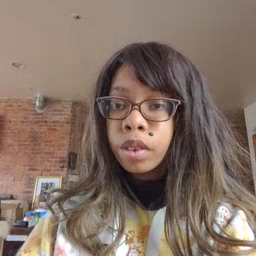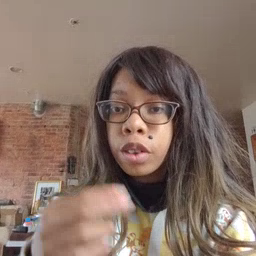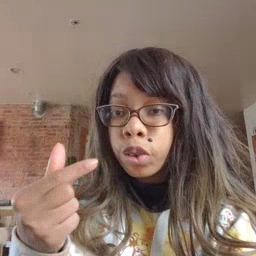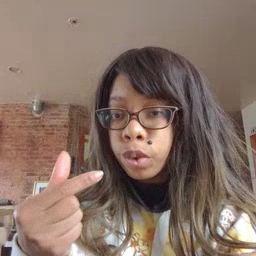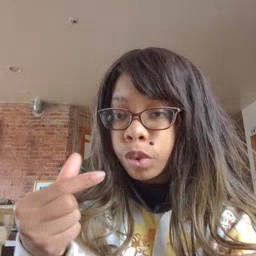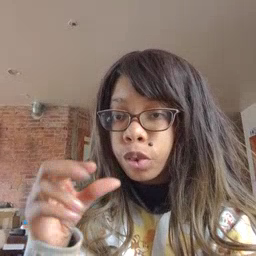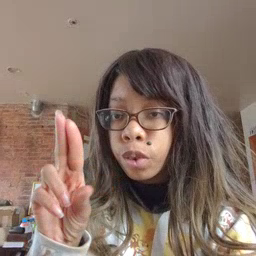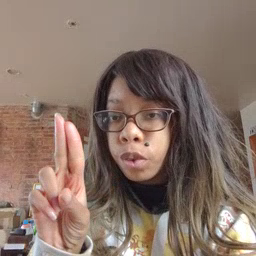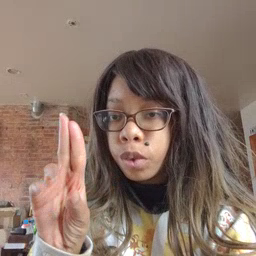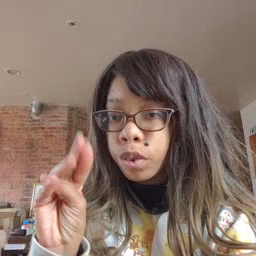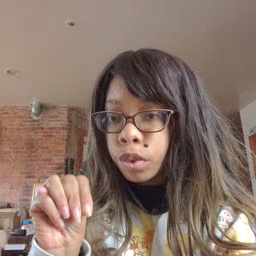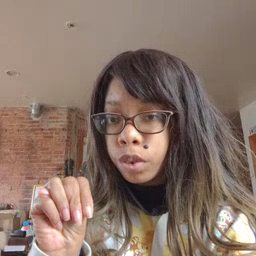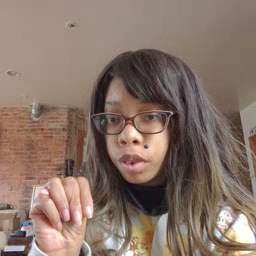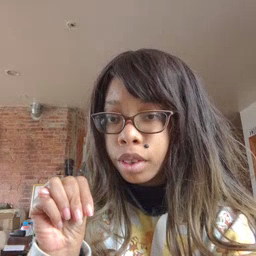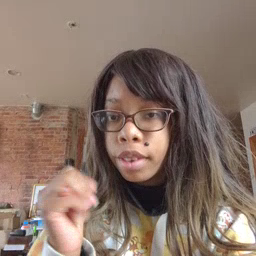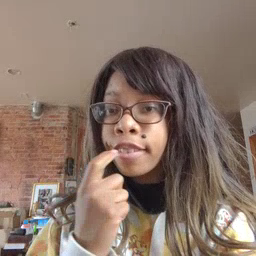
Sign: gum